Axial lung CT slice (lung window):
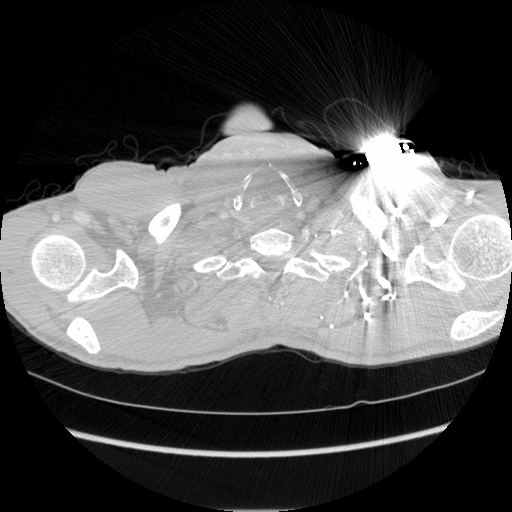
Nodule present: no